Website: bh-photo
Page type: payment
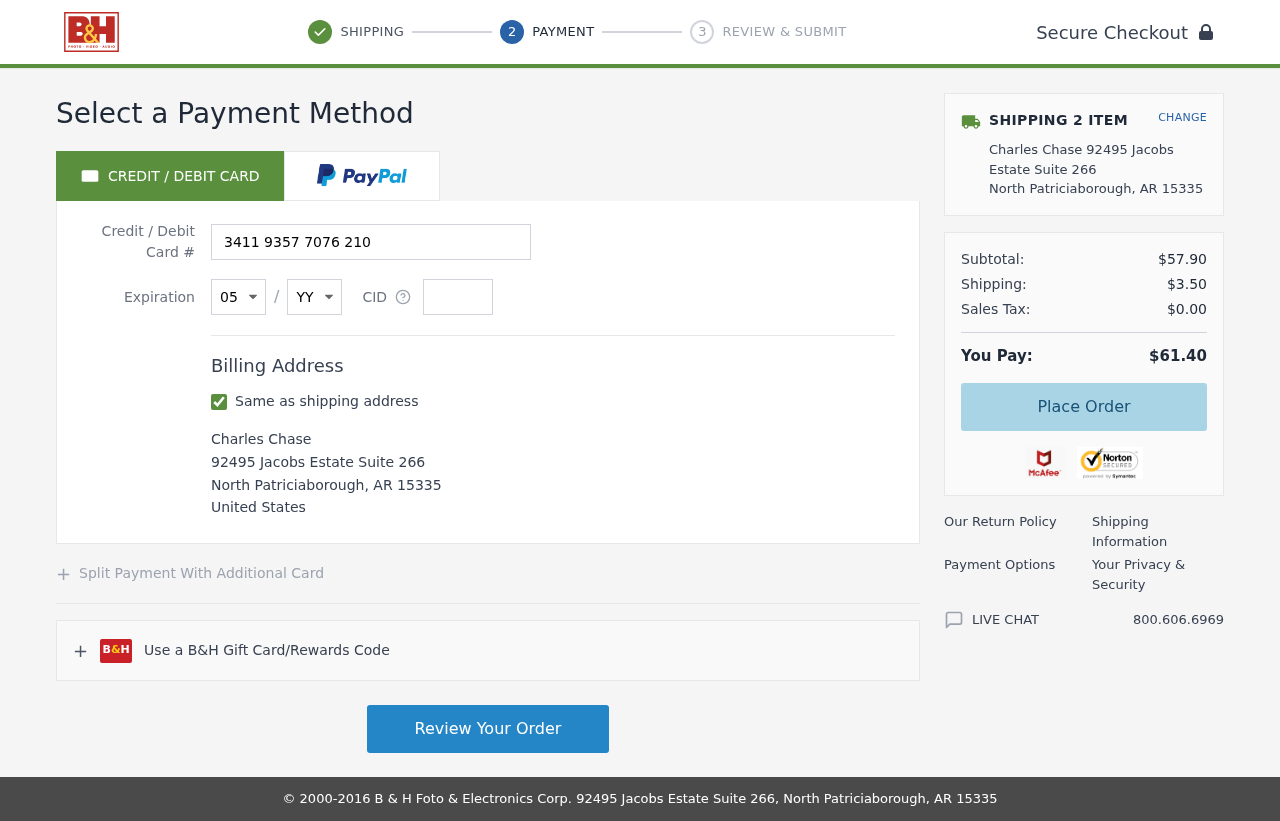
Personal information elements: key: PII_CARD_CVV
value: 5463
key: PII_CARD_EXPIRY_MONTH
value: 05
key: PII_CARD_EXPIRY_YEAR
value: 30
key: PII_CARD_NUMBER
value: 3411 9357 7076 210
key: PII_CITY
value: North Patriciaborough
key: PII_COUNTRY
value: United States
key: PII_FULLNAME
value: Charles Chase
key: PII_POSTCODE
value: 15335
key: PII_STATE_ABBR
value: AR
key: PII_STREET
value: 92495 Jacobs Estate Suite 266
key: PII_FULLNAME2
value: Charles Chase
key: PII_STREET2
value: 92495 Jacobs Estate Suite 266
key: PII_CITY2
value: North Patriciaborough
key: PII_STATE_ABBR2
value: AR
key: PII_POSTCODE2
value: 15335
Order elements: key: ORDER_NUM_ITEMS
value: SHIPPING 2 ITEM
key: ORDER_SUBTOTAL
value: $57.90
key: ORDER_SHIPPING_COST
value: $3.50
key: ORDER_TAX
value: $0.00
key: ORDER_TOTAL
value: $61.40